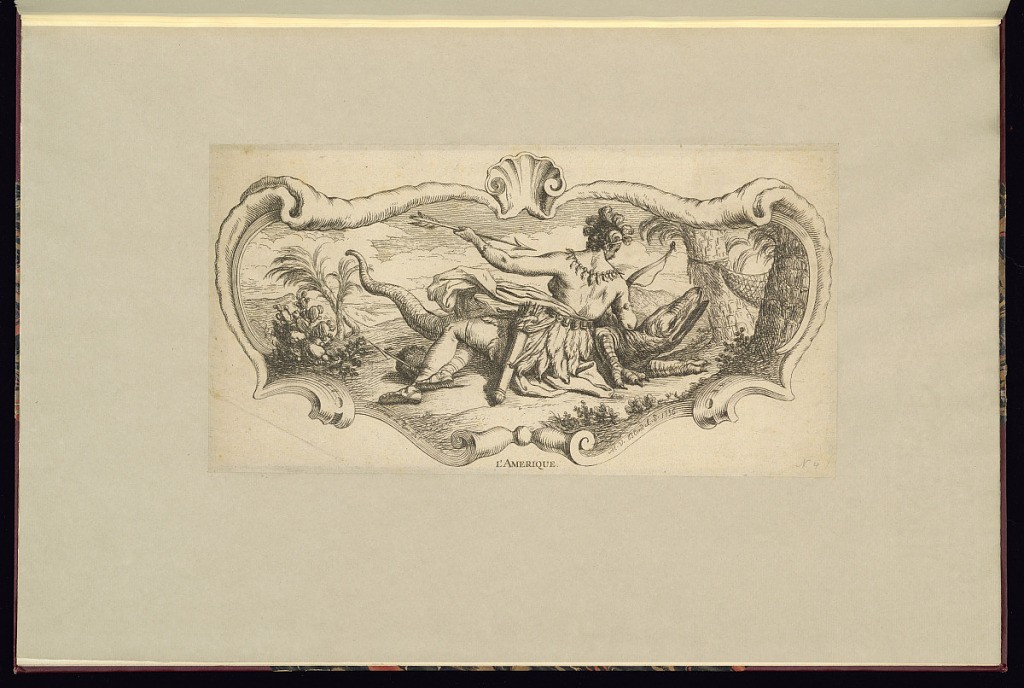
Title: L'Amerique
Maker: Marie Michelle Blondel, French, active mid 18th century
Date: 1736
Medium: Etching on paper
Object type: Print
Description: An allegorical female figure representing America from a series of four. The female figure is topless and seen from behind in a landscape with palm trees and cacti. She is leaning over a crocodile or alligator and holds an arrow in her hand. Feathers in her hair and around her skirt with a quiver of arrows leaning against her.  The vignette is framed by a scrolling cartouche with a shell in the upper center. The plate is signed and titled, signed, and dated.

The artist, Jacques Dumont (Le Romain) painted an overdoor panel of this exact composition, signed and dated 1742, which was originally installed in the Parisian townhouse of Samuel-Jacques Bernard (1686-1753), and now on display in the Rothschild Room in The Israel Museum, Jerusalem (acc. No. 174.69).